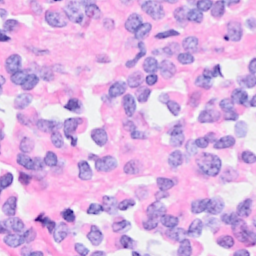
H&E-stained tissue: Breast